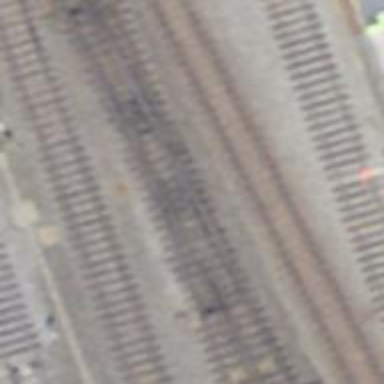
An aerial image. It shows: Railway crossing.